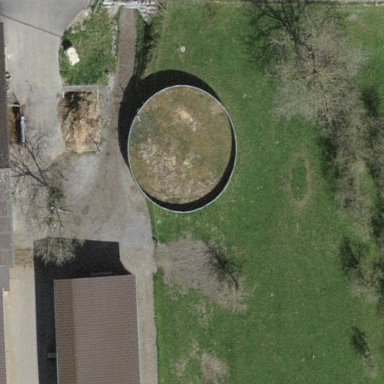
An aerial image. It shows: Storage tank that is man-made.